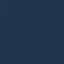
Label: SeaLake